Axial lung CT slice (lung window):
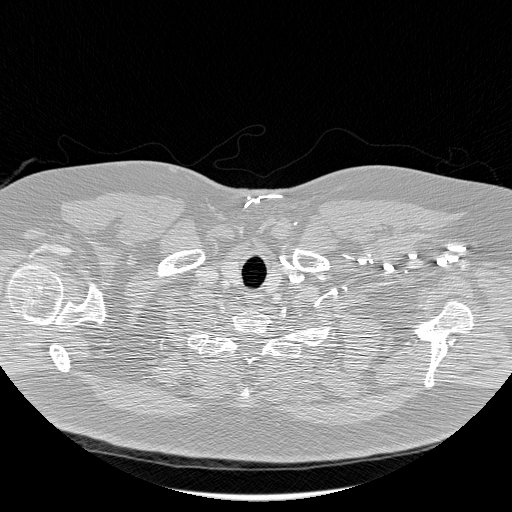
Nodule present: no